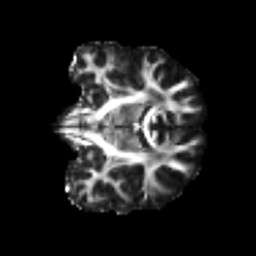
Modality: FA
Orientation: coronal
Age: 35
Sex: male
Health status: healthy
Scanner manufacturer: siemens
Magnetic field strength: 3 T
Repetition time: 3.6 s
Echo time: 0.092 s